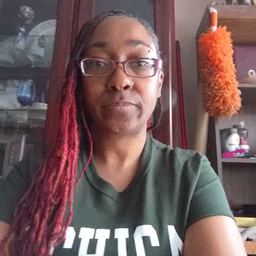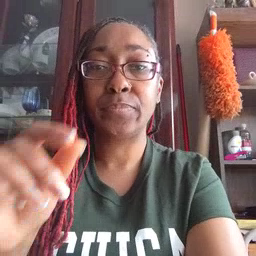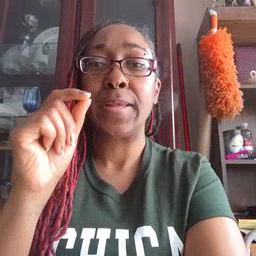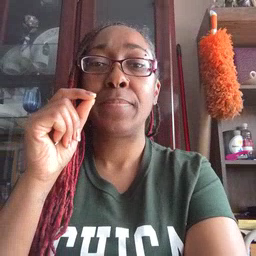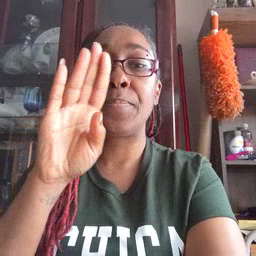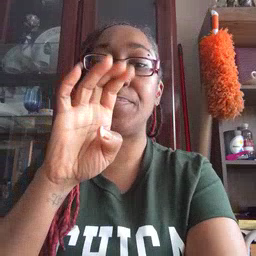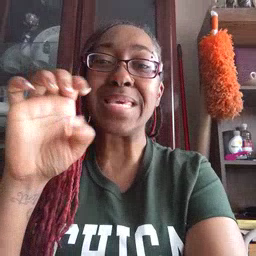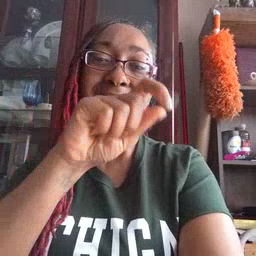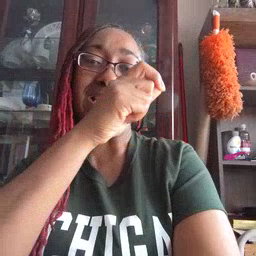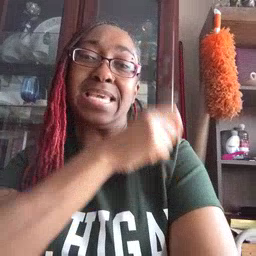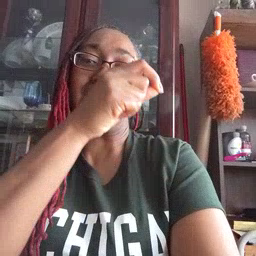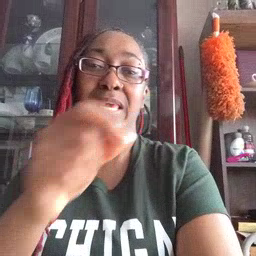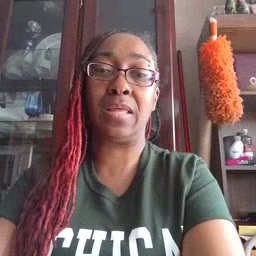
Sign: bee